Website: macys
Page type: billing-address
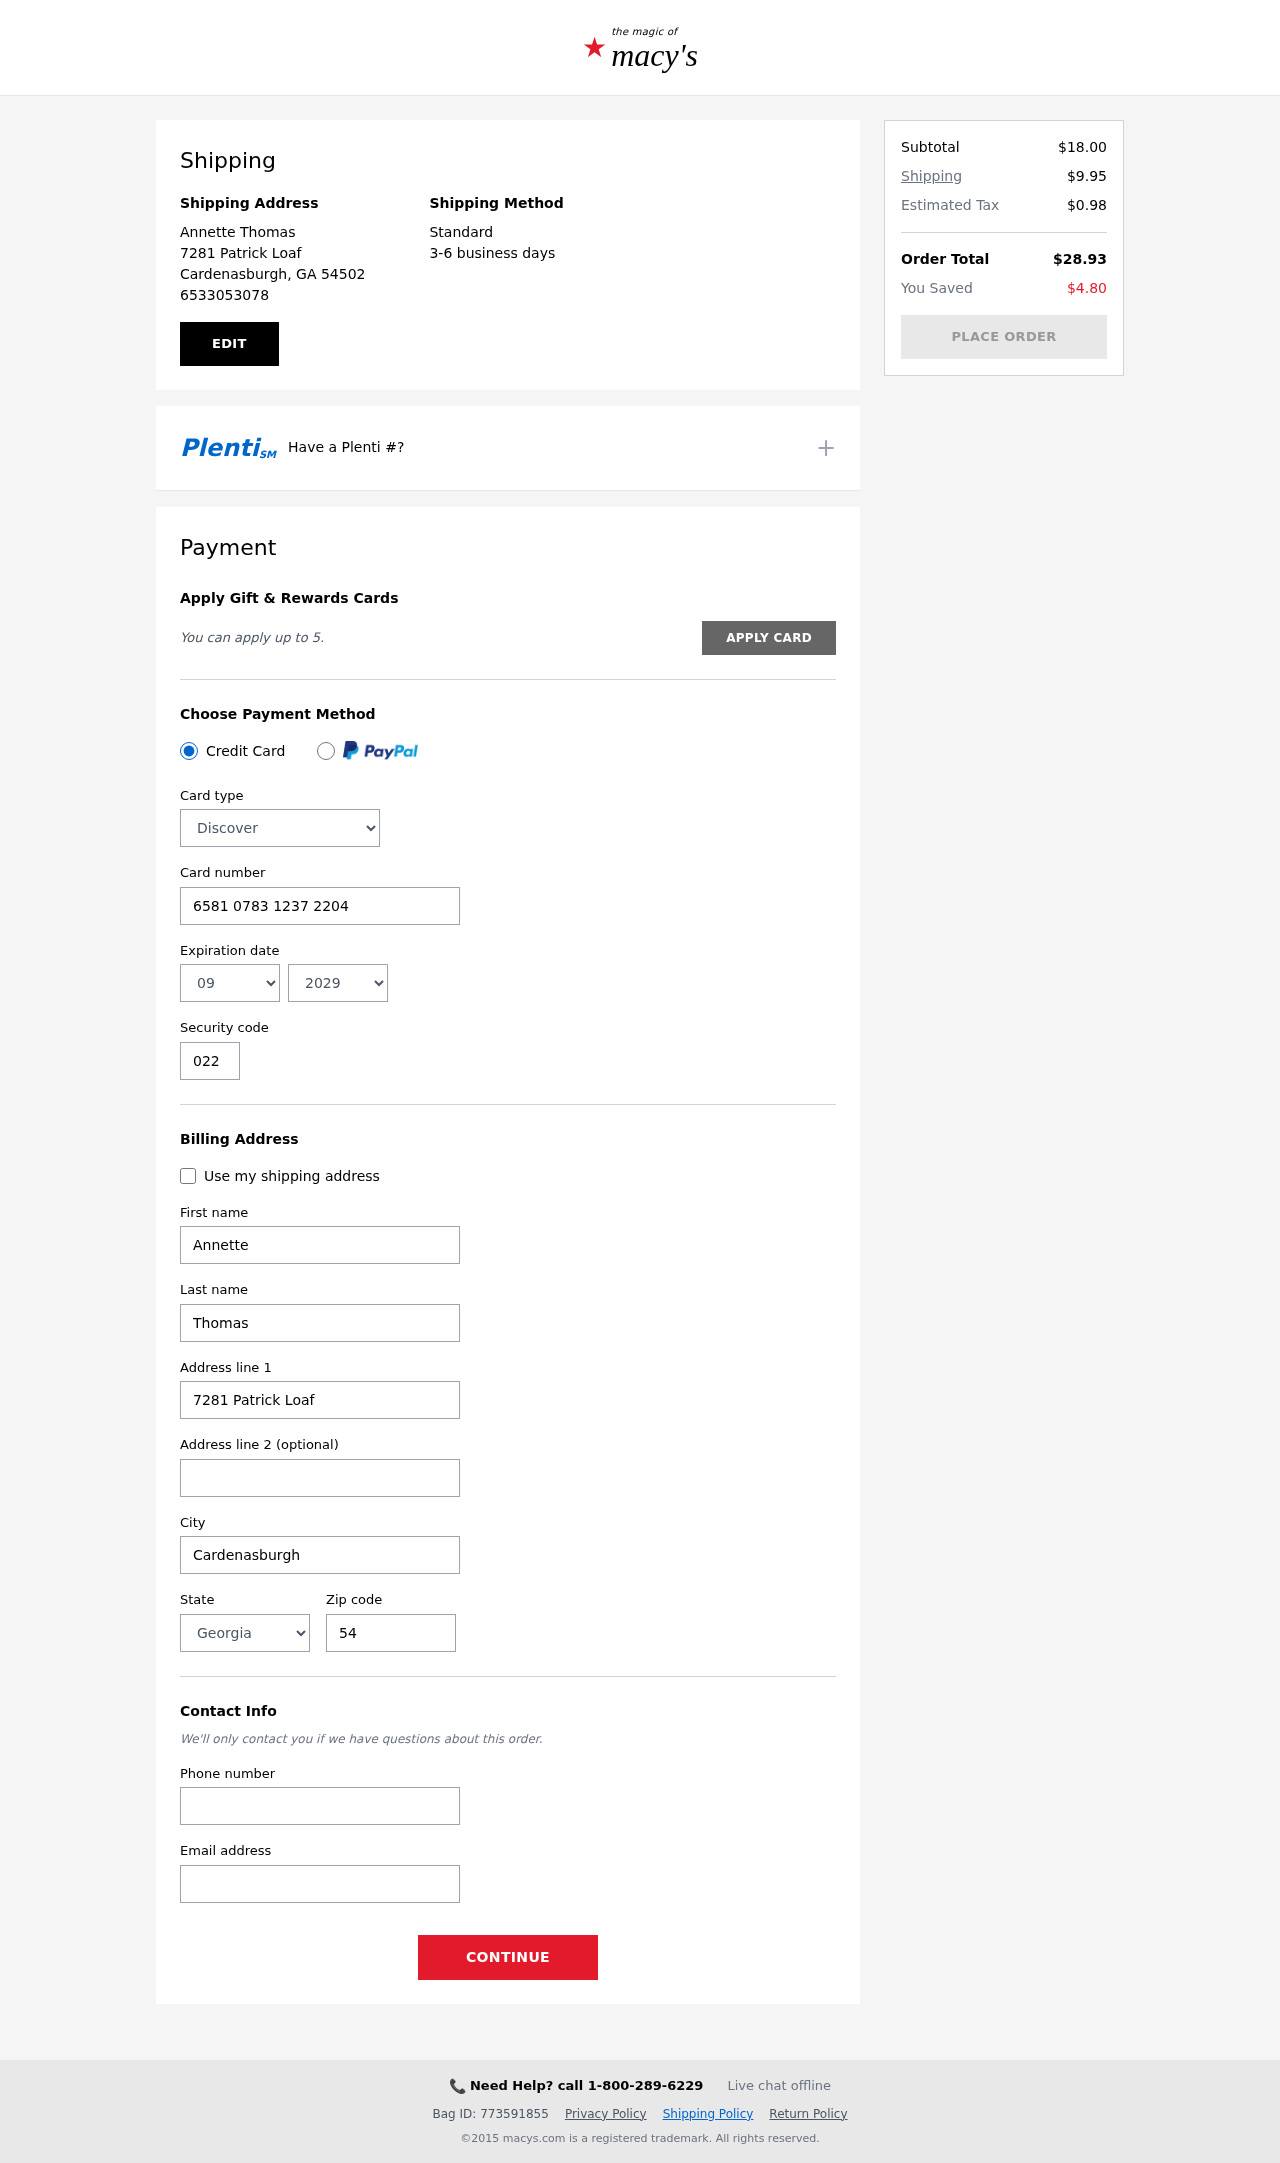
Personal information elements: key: PII_CARD_CVV
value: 022
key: PII_CARD_EXPIRY_MONTH
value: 09
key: PII_CARD_EXPIRY_YEAR
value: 29
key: PII_CARD_NUMBER
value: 6581 0783 1237 2204
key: PII_CARD_TYPE
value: Discover
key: PII_CITY
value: Cardenasburgh
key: PII_CITY_STATE_ZIP
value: Cardenasburgh, GA 54502
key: PII_EMAIL
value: annette_thomas@gmail.com
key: PII_FIRSTNAME
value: Annette
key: PII_FULLNAME
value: Annette Thomas
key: PII_LASTNAME
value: Thomas
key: PII_PHONE
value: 6533053078
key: PII_POSTCODE
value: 54502
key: PII_STATE
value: Georgia
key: PII_STREET
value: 7281 Patrick Loaf
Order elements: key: ORDER_SUBTOTAL
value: $18.00
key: ORDER_SHIPPING_COST
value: $9.95
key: ORDER_TAX
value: $0.98
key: ORDER_TOTAL
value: $28.93
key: ORDER_SAVINGS
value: $4.80